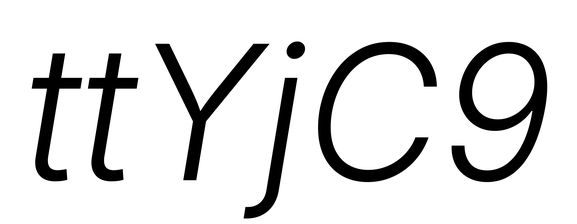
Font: Inter-Italic_Light_Italic